Question: Drawing widget text looks very blurry compared to launcher icon text of roughly the same size. Found some tricks here at Stackoverflow but they didn't help.
How can I use the same sharp font as the launcher?

Code used to draw:
'''
Bitmap drawWidget(JSONArray result) {
int pixelsize = (int)Math.round(72.0 * SettingsActivity.density);
if (pixelsize > 0) {
Log.i(TAG, "pixel size = " + pixelsize);
Bitmap b = Bitmap.createBitmap(pixelsize, pixelsize, Bitmap.Config.ARGB_8888);
Canvas c = new Canvas(b);
Paint p = new Paint(Paint.LINEAR_TEXT_FLAG | Paint.ANTI_ALIAS_FLAG);
p.setAntiAlias(true);
p.setStyle(Paint.Style.FILL);
p.setColor(Color.WHITE);
p.setTextSize(10f);
int y = 10;
for (TemperatureItem t : temperatureItems) {
double temp = getTemperature(result, t.getName());
c.drawText(t.getName() + ": " + temp, 0, y, p);
y += 10;
}
c.drawText(new SimpleDateFormat("HH:mm:ss").format(new Date()), 0, y, p);
return b;
} else {
return null;
}
'''
Widget provider:
'''
<?xml version="1.0" encoding="utf-8"?>
<appwidget-provider
xmlns:android="http://schemas.android.com/apk/res/android"
android:initialLayout="@layout/widgetlayout"
android:minHeight="72dp"
android:minWidth="72dp"
android:updatePeriodMillis="<PHONE>" >
</appwidget-provider>
'''
Widget layout:
'''
<?xml version="1.0" encoding="utf-8"?>
<LinearLayout xmlns:android="http://schemas.android.com/apk/res/android"
android:id="@+id/layout"
android:layout_width="match_parent"
android:layout_height="match_parent"
android:layout_margin="0dip"
android:background="#000000" >
<ImageView
android:id="@+id/update"
android:layout_width="match_parent"
android:layout_height="match_parent"
android:layout_gravity="center"
android:gravity="center_horizontal|center_vertical"
android:layout_margin="0dip"
android:text="Static Text" >
</ImageView>
</LinearLayout>
'''
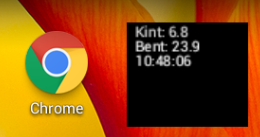
Answer: try another flag <URL>